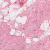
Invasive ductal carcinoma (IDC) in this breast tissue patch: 0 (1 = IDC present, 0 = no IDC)